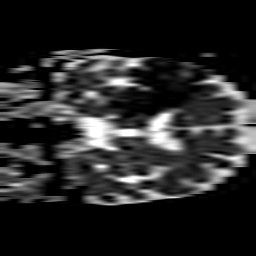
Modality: ADC
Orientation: coronal
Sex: female
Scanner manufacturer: philips
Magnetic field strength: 3 T
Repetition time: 3.745 s
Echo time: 0.05978 s